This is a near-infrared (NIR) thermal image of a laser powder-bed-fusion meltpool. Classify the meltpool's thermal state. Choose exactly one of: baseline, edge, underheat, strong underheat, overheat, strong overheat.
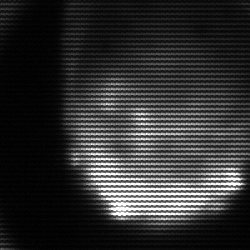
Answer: edge